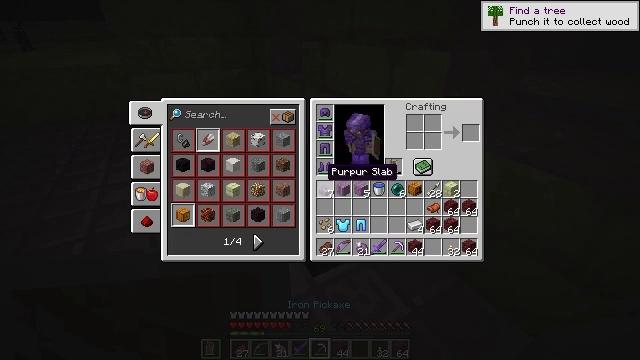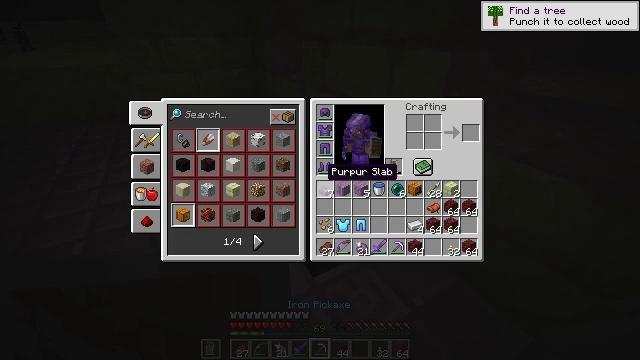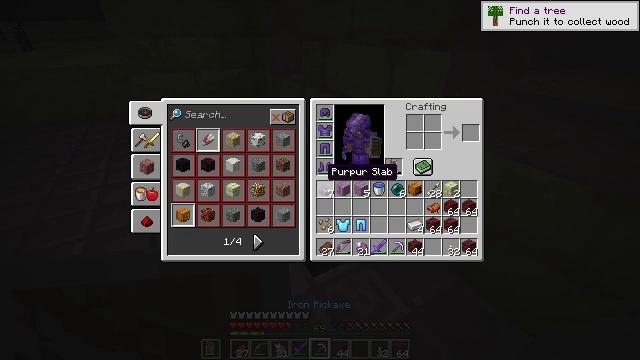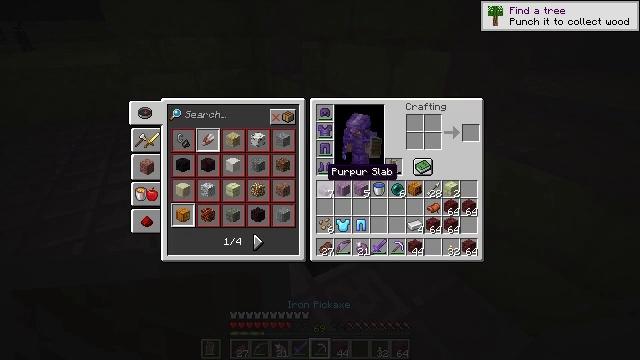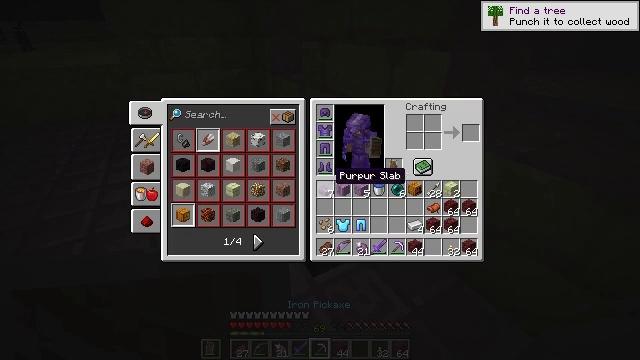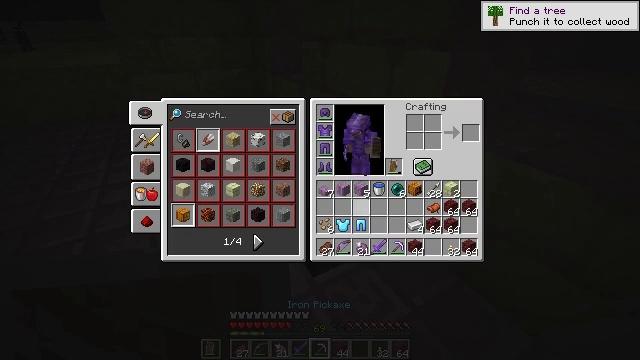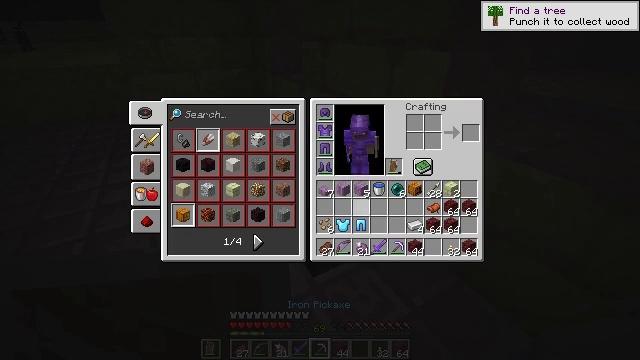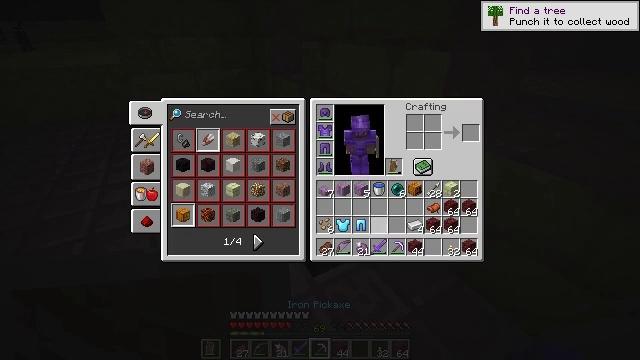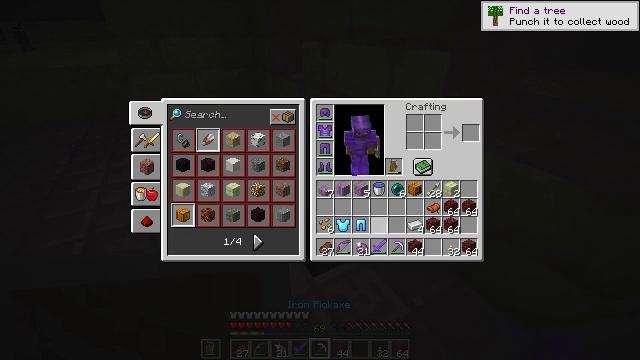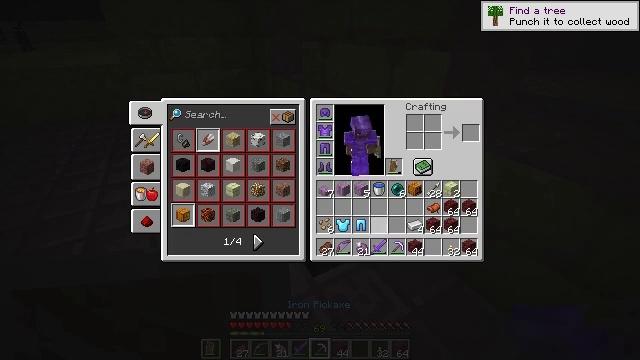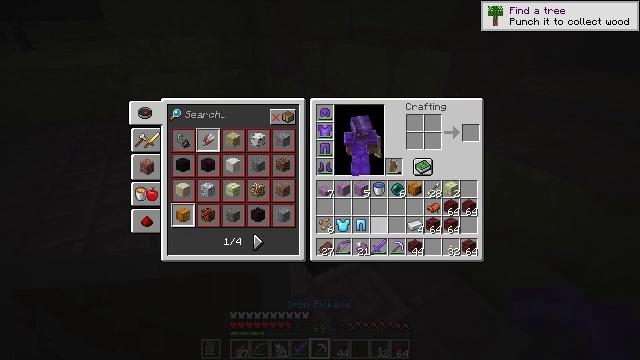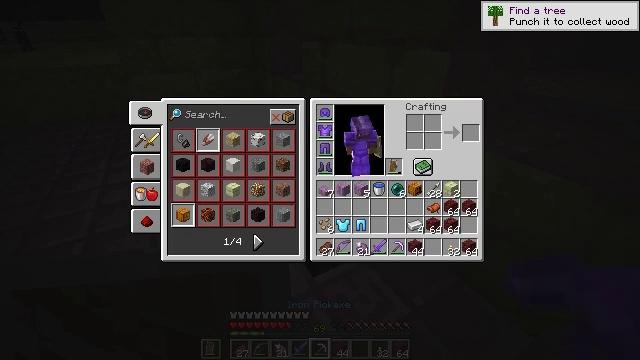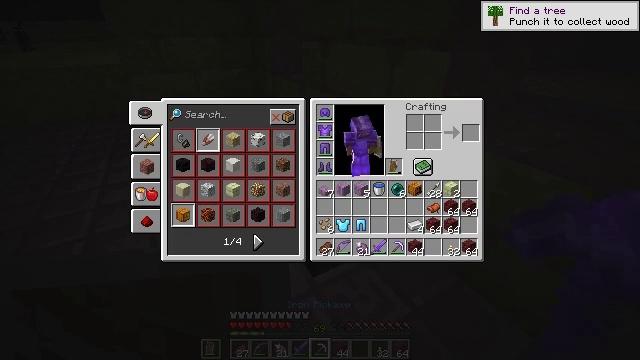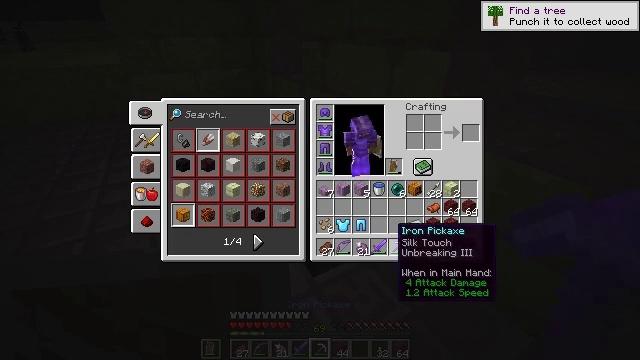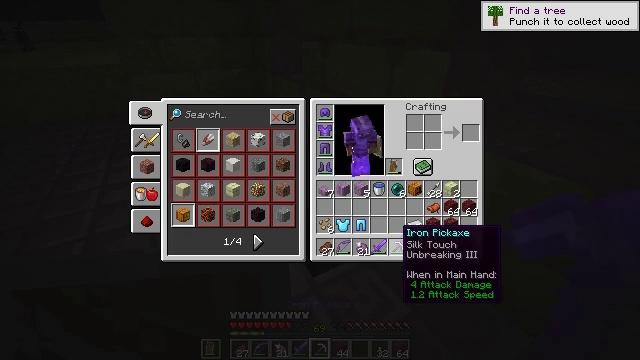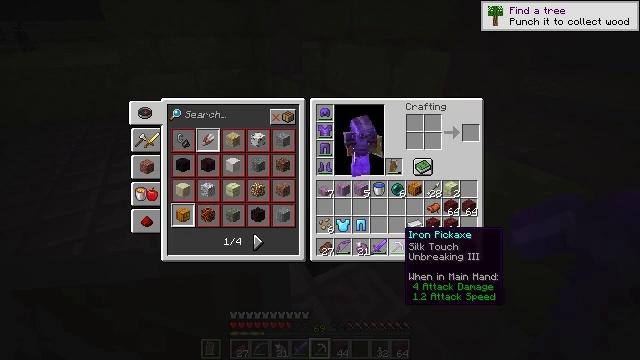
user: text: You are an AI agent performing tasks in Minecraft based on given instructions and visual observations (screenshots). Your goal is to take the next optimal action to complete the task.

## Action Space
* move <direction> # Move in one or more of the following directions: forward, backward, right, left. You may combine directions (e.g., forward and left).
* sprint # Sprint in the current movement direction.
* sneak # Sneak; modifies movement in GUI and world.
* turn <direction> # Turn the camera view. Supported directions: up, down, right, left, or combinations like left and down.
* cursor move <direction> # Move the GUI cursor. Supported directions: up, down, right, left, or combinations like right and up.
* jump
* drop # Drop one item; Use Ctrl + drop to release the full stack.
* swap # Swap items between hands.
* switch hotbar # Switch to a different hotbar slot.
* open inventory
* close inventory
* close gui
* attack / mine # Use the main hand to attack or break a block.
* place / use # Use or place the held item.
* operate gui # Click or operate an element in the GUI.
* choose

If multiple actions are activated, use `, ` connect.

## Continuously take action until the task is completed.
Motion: motion action
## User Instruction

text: Retrieve the ender chest safely.
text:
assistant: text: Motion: close inventory
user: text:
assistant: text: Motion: no_op
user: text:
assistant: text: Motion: no_op
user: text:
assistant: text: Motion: no_op
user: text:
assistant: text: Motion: turn right and down
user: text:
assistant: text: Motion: turn right and down
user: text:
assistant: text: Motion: turn down
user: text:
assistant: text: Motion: no_op
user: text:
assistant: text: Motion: no_op
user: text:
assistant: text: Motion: no_op
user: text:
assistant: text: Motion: no_op
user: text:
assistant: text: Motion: no_op
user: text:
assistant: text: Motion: no_op
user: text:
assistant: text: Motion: no_op
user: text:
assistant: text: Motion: no_op
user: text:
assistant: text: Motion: no_op
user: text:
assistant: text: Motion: no_op
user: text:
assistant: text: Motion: no_op
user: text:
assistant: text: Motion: no_op
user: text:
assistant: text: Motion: no_op
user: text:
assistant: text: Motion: no_op
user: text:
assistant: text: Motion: no_op
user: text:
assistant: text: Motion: no_op
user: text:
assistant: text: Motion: no_op
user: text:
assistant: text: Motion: no_op
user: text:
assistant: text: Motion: no_op
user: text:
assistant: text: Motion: no_op
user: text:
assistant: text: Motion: no_op
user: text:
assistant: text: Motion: no_op
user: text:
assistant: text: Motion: no_op